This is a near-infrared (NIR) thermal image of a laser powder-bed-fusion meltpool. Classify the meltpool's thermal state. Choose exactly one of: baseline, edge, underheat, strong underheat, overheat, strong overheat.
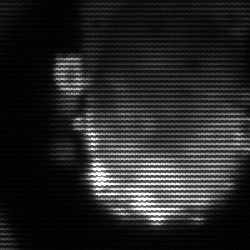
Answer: baseline